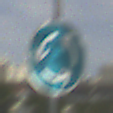
Verkehrszeichen: Kreisverkehr
Umgebung: Outdoor, Suburban
Tageszeit: MorningAfternoon
Wetter: PartlyCloudy
Licht: Natural
Jahreszeit: NotSpecified
Kontrast: HighContrast